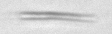
Label: fiber